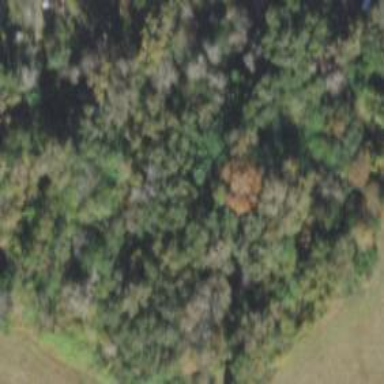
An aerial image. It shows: Mixed woodland with various types of leaves.